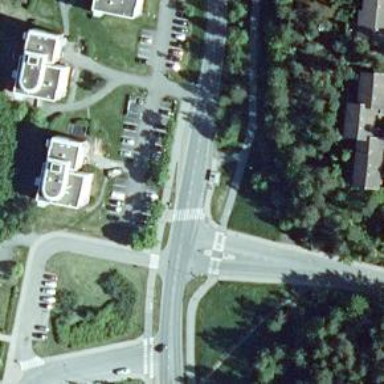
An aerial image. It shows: Marked crossing on the road.